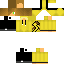
A male human skin with medium skin, wearing brown long hair dressed in a yellow hoodie and black pants, featuring a closed mouth.